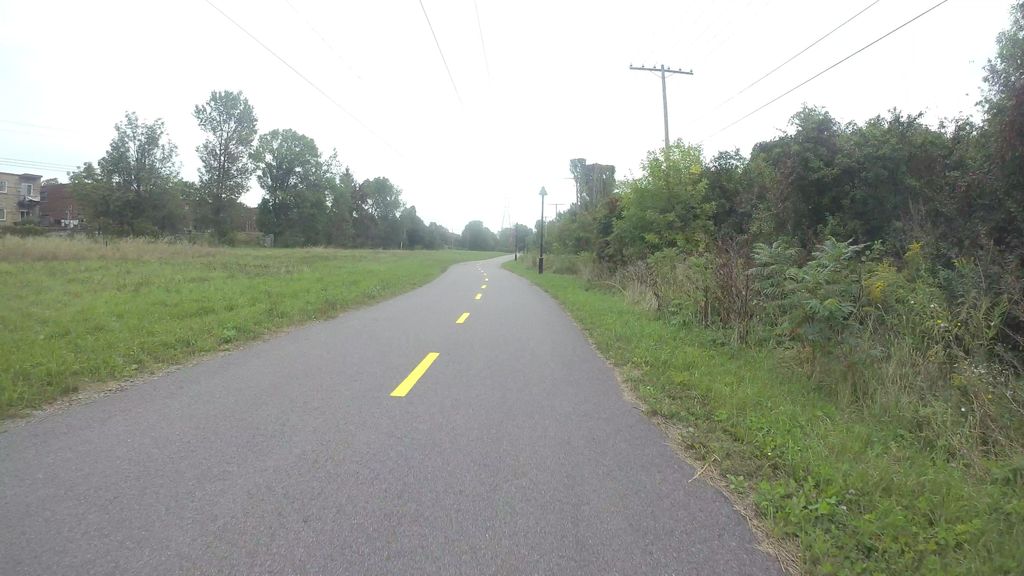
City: montreal